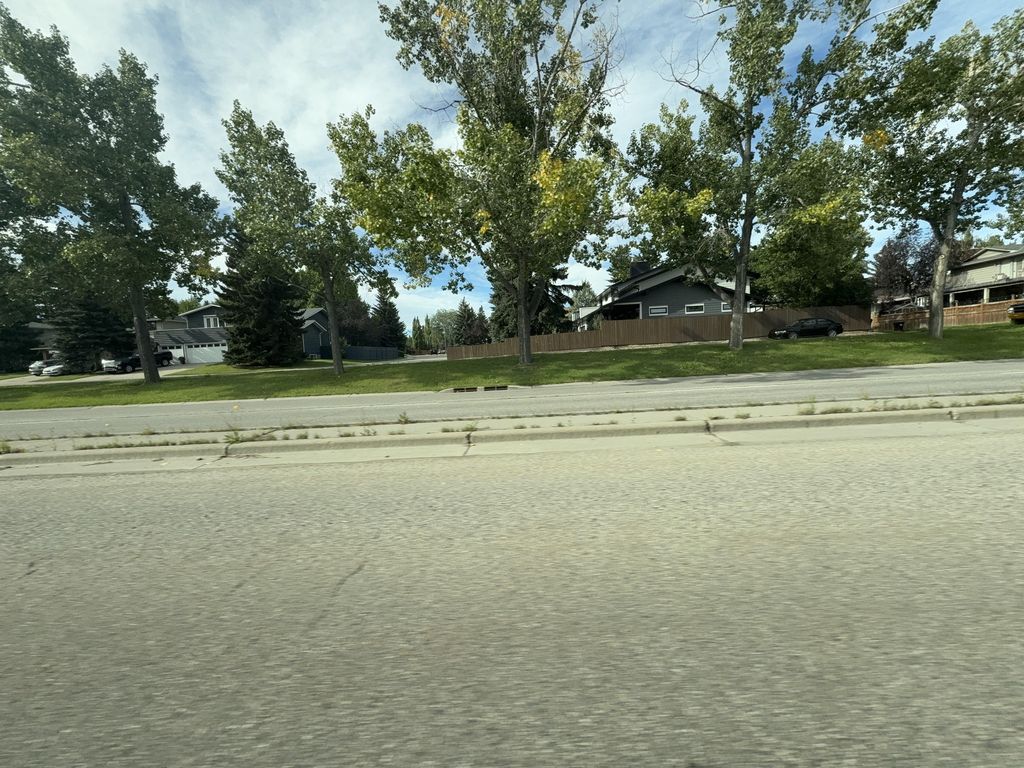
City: calgary